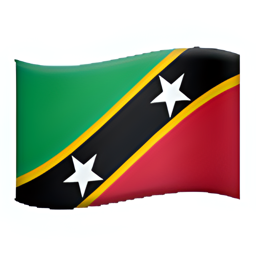
Name: flag for st kitts nevis
Emoji: 🇰🇳
Group: Flags
Sub-group: country-flag